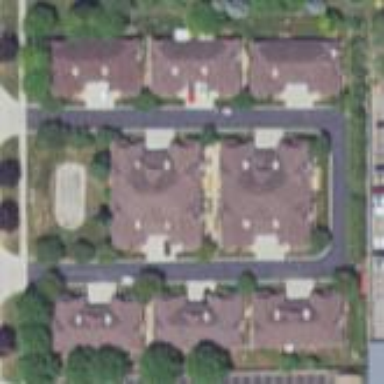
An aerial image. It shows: Condominium within residential area.